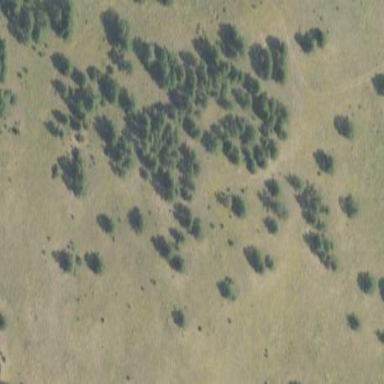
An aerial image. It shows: Woodland with evergreen needle-leaved trees.